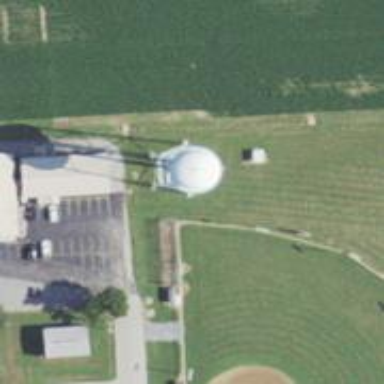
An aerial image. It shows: Water tower that is man-made.